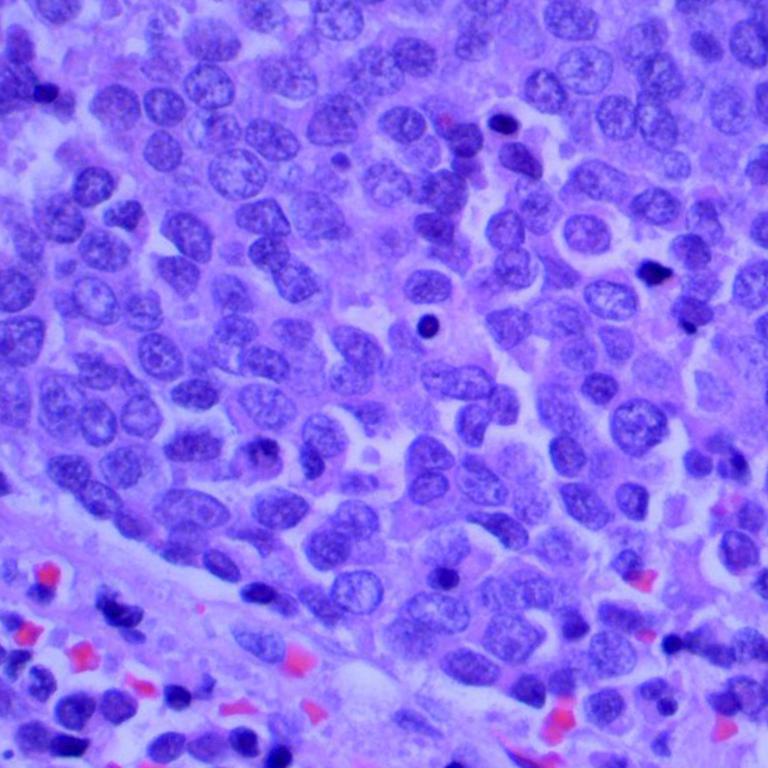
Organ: lung
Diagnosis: squamous carcinomas